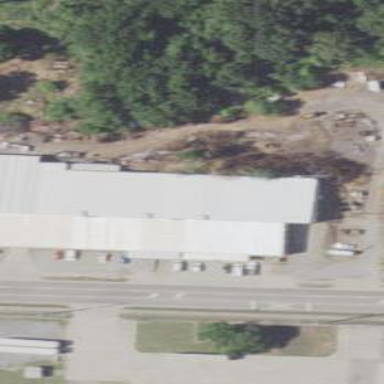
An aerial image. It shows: Industrial building.